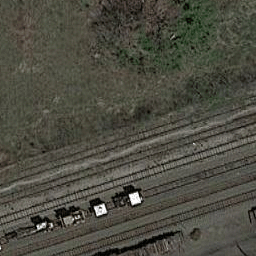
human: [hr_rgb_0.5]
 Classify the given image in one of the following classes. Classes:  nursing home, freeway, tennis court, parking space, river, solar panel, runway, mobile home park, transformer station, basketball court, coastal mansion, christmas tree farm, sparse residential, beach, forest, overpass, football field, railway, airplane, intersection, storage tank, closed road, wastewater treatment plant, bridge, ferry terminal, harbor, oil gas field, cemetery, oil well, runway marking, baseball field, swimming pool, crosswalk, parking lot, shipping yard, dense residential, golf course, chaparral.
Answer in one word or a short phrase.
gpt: railway